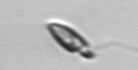
Label: Katodinium_or_Torodinium